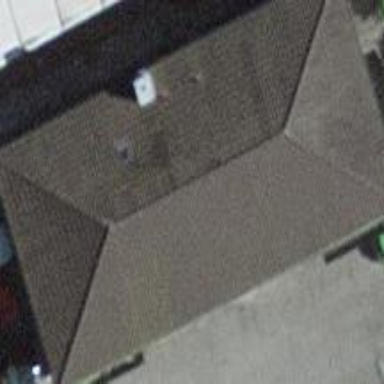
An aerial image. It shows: Building with hipped roof made of roof tiles.